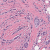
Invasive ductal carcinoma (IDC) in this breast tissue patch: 1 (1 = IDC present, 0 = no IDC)